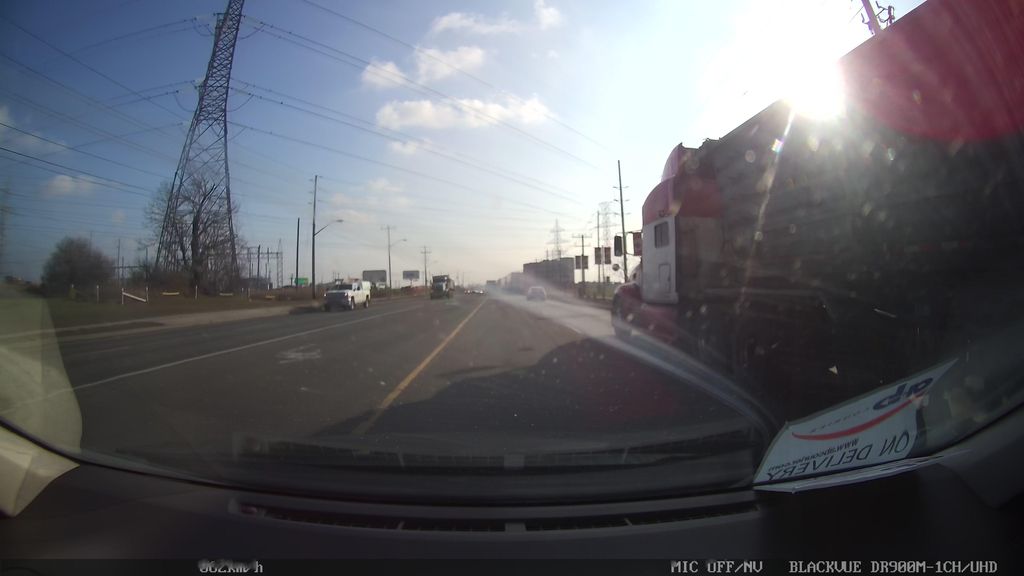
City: toronto